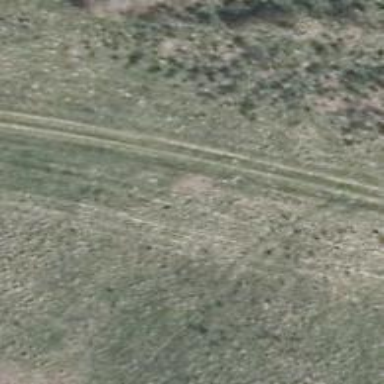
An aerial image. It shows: Track with very rough surface.